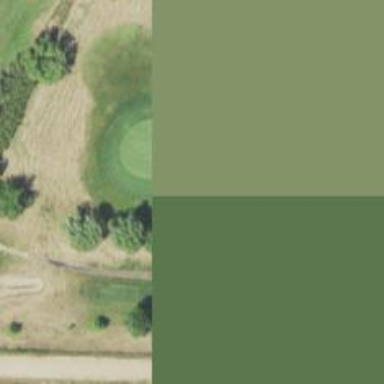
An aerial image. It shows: Golf green.